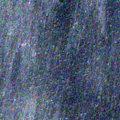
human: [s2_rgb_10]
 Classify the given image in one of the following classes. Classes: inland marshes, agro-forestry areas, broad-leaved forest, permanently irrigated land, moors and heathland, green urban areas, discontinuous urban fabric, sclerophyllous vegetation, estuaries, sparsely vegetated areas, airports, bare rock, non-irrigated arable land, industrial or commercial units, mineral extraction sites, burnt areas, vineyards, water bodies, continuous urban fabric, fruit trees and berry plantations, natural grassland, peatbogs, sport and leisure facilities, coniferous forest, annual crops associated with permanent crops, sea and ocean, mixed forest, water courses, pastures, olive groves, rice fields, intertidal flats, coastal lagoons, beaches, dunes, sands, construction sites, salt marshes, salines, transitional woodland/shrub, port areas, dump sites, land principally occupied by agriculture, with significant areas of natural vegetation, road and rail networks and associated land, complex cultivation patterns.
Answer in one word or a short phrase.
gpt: water bodies